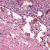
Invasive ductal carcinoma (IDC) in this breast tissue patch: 0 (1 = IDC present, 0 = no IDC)